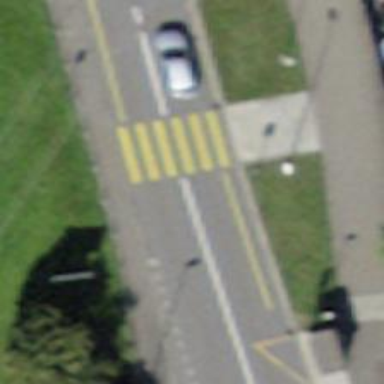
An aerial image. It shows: Marked crossing on the road with clear markings.